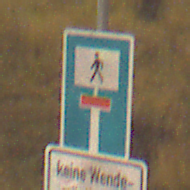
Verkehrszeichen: SackgasseFussgaengerDurchlaessig
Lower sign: HinweisGeaenderteVorfahrtVerkehrsfuehrungVerkehrsregelung3
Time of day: Night
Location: Outdoor (Nature)
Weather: Clear
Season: NotSpecified
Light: Natural